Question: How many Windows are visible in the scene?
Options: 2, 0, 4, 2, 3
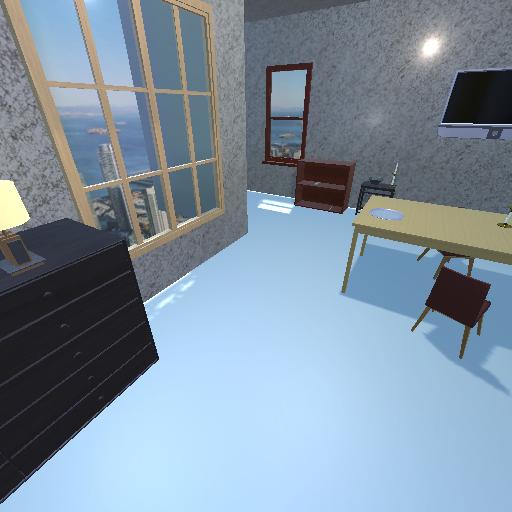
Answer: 2